Question: I have followed <URL> and found out that if my username and password is both wrong, it will throw a runtime error:
> "6" Overflow error.
However, I have tried using the code below:
'''
ElseIf Username <> u And Password <> p Then
MsgBox "Username & Password not matched", vbCritical + vbOKCancel
Exit Do
'''
I tried using this code but even if my username and password match it still throw the below MsgBox.

Code here
'''
Private Sub LoginButton_Click()
Application.ScreenUpdating = False
Dim Username As String
Dim Password As String
Dim i As Integer
Dim j As Integer
Dim u As String
Dim p As String
If Trim(TextBox1.Text) = "" And Trim(TextBox2.Text) = "" Then
MsgBox "Enter username and password.", vbOKOnly
ElseIf Trim(TextBox1.Text) = "" Then
MsgBox "Enter the username ", vbOKOnly
ElseIf Trim(TextBox2.Text) = "" Then
MsgBox "Enter the Password ", vbOKOnly
Else
Username = Trim(TextBox1.Text)
Password = Trim(TextBox2.Text)
i = 1
Do While Cells(1, 1).Value <> ""
j = 1
u = Cells(i, j).Value
j = j + 1
p = Cells(i, j).Value
If Username = u And Password = p And Cells(i, 3).Value = "fail" Then
MsgBox "Your Account temporarily locked", vbCritical
Exit Do
ElseIf Username = u And Password = p Then
Call clr
'LoginFlag = True
Unload Me
MsgBox ("Welcome " + u + ", :)")
Exit Do
ElseIf Username <> u And Password = p Then
MsgBox "Username not matched", vbCritical + vbOKCancel
Exit Do
ElseIf Username = u And Password <> p Then
If Cells(i, 3).Value = "fail" Then
MsgBox "Your account is blocked", vbCritical + vbOKCancel
Exit Do
ElseIf Cells(i, 4).Value < 2 Then
MsgBox "Invalid password", vbCritical
Cells(i, 4).Value = Cells(i, 4) + 1
Exit Do
Else
Cells(i, 4).Value = Cells(i, 4) + 1
Cells(i, 3).Value = "fail"
'Cells(i, 2).Value = ""
Cells(i, 2).Interior.ColorIndex = 3
Exit Do
End If
ElseIf Username <> u And Password <> p Then
MsgBox "Username & Password not match", vbCritical + vbOKCancel
Exit Do
Else
i = i + 1
End If
Loop
End If
Application.ScreenUpdating = True
End Sub
'''
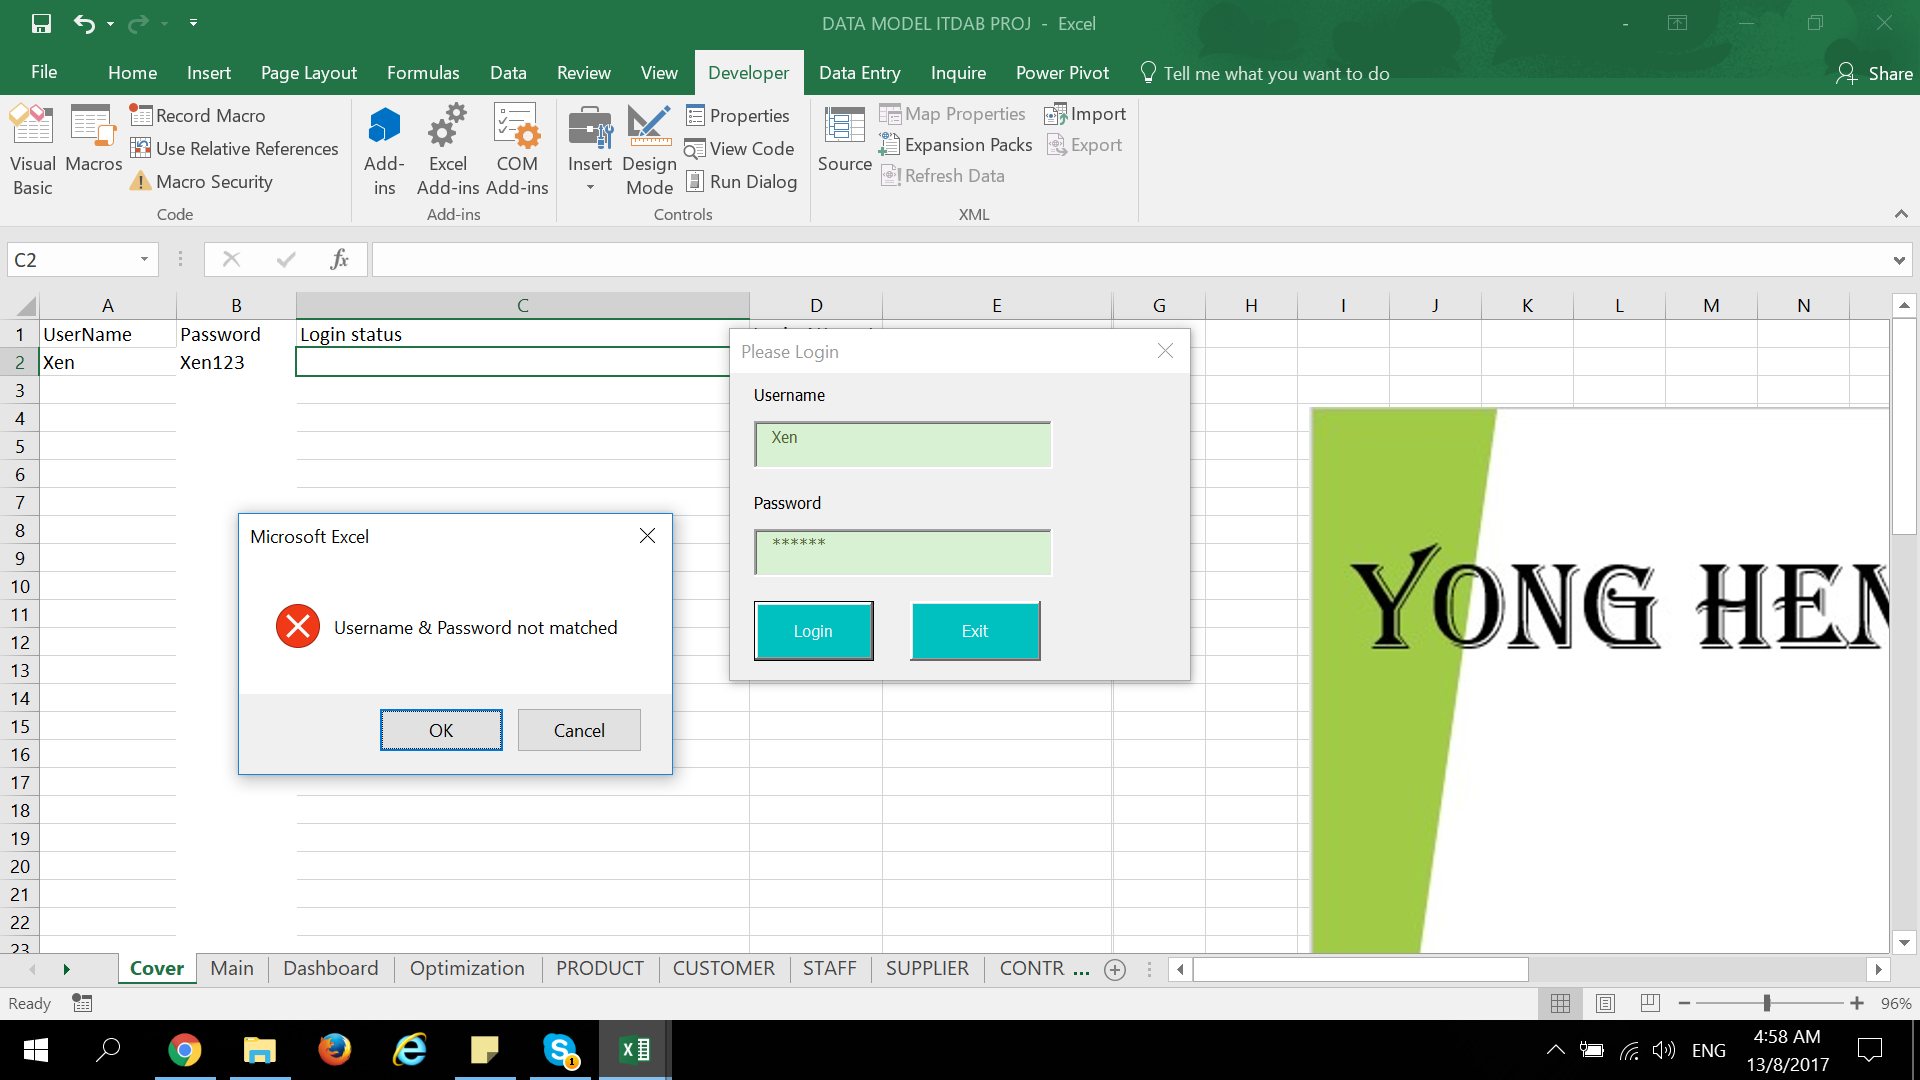
Answer: I believe that the following may work better:
'''
Private Sub LoginButton_Click()
Application.ScreenUpdating = False
Dim Username As String
Dim Password As String
'Use a variable to flag whether the userid is valid or not
Dim useridValid As Boolean
Dim i As Integer
'Dim j As Integer
Dim u As String
Dim p As String
If Trim(TextBox1.Text) = "" And Trim(TextBox2.Text) = "" Then
MsgBox "Enter username and password.", vbOKOnly
ElseIf Trim(TextBox1.Text) = "" Then
MsgBox "Enter the username ", vbOKOnly
ElseIf Trim(TextBox2.Text) = "" Then
MsgBox "Enter the Password ", vbOKOnly
Else
Username = Trim(TextBox1.Text)
Password = Trim(TextBox2.Text)
useridValid = False
i = 1
'Don't perform a loop which is dependent on a fixed cell that
'isn't updated within the loop
'Use a variable row counter instead
'Do While Cells(1, 1).Value <> ""
Do While Cells(i, 1).Value <> ""
'There is no point in having a variable simply to specify a
'column that doesn't change
'j = 1
u = Cells(i, "A").Value
'j = j + 1
p = Cells(i, "B").Value
'Only perform tests once a valid username has been found
If Username = u Then
'Flag that we have found the userid
useridValid = True
If Cells(i, "C").Value = "fail" Then
'Too many login attempts
MsgBox "Your Account temporarily locked", vbCritical
ElseIf Password = p Then
'Clear invalid attempts count
Cells(i, 4).Value = 0
Cells(i, 3).Value = ""
Call clr
Unload Me
MsgBox ("Welcome " + u + ", :)")
Else
'Invalid password
'Increment failed attempts counter
Cells(i, 4).Value = Cells(i, 4) + 1
'Lock account on 3rd failed password
If Cells(i, 4).Value > 2 Then
'lock the account
Cells(i, 3).Value = "fail"
'Cells(i, 2).Value = ""
Cells(i, 2).Interior.ColorIndex = 3
'Tell the user that password was invalid and now locked
MsgBox "Invalid password - account locked", vbCritical
Else
'Tell the user that password was invalid
MsgBox "Invalid password", vbCritical
End If
End If
'Don't check any further usernames
Exit Do
End If
i = i + 1
Loop
'If the flag saying that we found the userid isn't set, display
'a message
If Not useridValid Then
MsgBox "Username not matched", vbCritical + vbOKCancel
End If
End If
Application.ScreenUpdating = True
End Sub
'''
Note: It is definitely a bad idea to hold passwords in clear text within a worksheet. It is too easy for people to obtain the entire list.